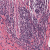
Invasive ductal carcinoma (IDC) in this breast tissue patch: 1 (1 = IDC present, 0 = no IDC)